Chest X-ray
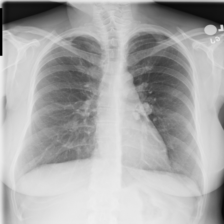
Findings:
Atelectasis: negative
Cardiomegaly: negative
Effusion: negative
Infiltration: negative
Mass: negative
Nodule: negative
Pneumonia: negative
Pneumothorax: negative
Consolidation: negative
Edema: negative
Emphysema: negative
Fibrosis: negative
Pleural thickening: negative
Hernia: negative